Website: walmart
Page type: newsletter-management
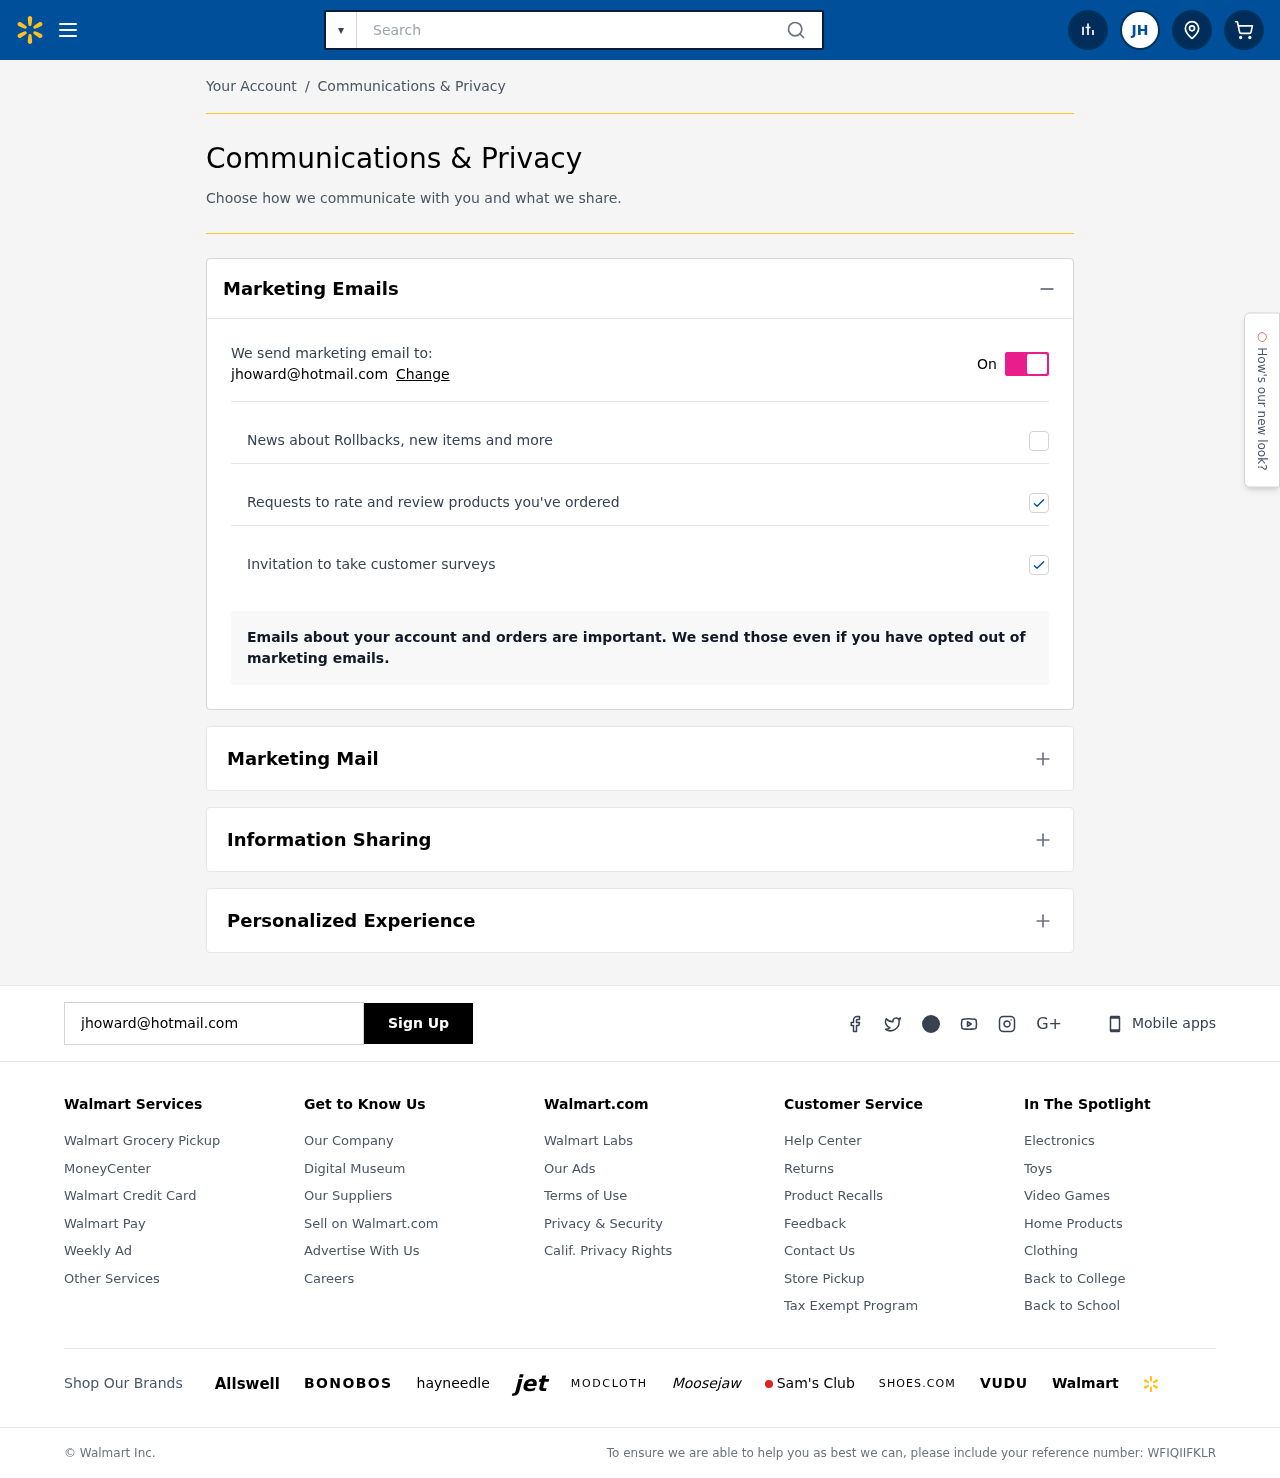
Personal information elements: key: PII_EMAIL
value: jhoward@hotmail.com
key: PII_INITIALS
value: JH
Search elements: key: HEADER_SEARCH
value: Search